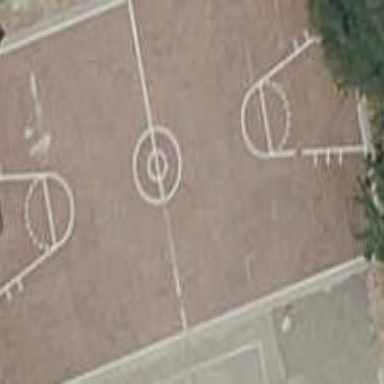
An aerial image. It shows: Concrete basketball court in leisure land pitch.